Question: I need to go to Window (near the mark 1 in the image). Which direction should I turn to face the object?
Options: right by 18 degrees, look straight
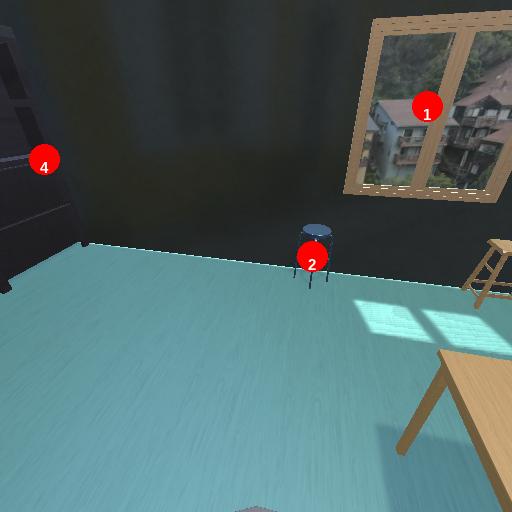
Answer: right by 18 degrees